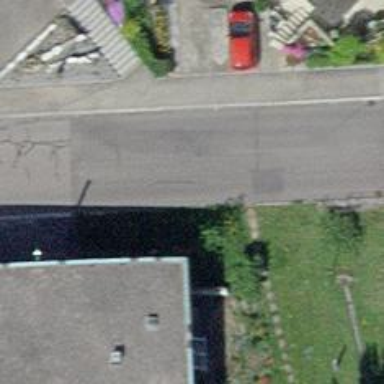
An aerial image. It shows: Footway.